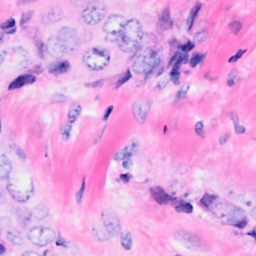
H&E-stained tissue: Breast